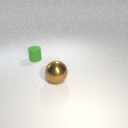
large brown metal sphere in front of small green rubber cylinder